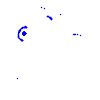
Particle: kaon